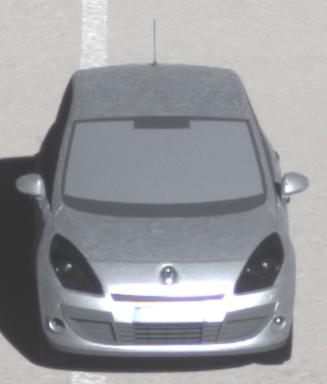
Make: Renault
Model: Scénic 1.6 16V 110
Detailed model: Scénic (III)
Model produced from: 2009/06
Model produced until: 2010/08
Doors: 5
Color: white
Road condition: dry road
Daytime: morning or afternoon
Contrast: high contrast